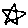
Label: star